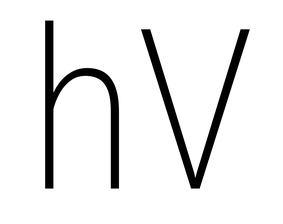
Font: Roboto_Condensed_ExtraLight